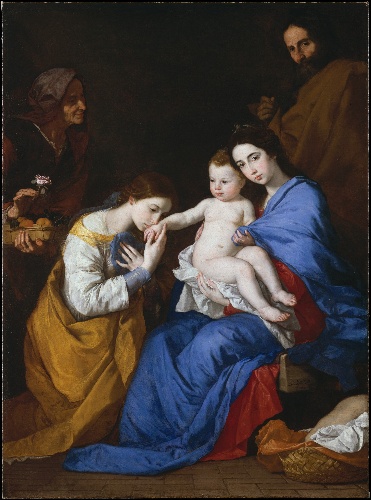
Title: The Holy Family with Saints Anne and Catherine of Alexandria
Artist: Jusepe de Ribera (called Lo Spagnoletto)
Artist bio: Spanish, Játiva 1591–1652 Naples
Date: 1648
Object type: Painting
Classification: Paintings
Medium: Oil on canvas
Dimensions: 82 1/2 x 60 3/4 in. (209.6 x 154.3 cm)
Department: European Paintings
Credit line: Samuel D. Lee Fund, 1934
Accession year: 1934
Repository: Metropolitan Museum of Art, New York, NY
Tags: Holy Family|Saint Anne|Saint Catherine|Saint Joseph|Jesus|Virgin Mary